Interaction volume radius: 5 \u00c5
Interaction volume height: 15 \u00c5
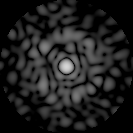
Disorder parameter: 0.7734